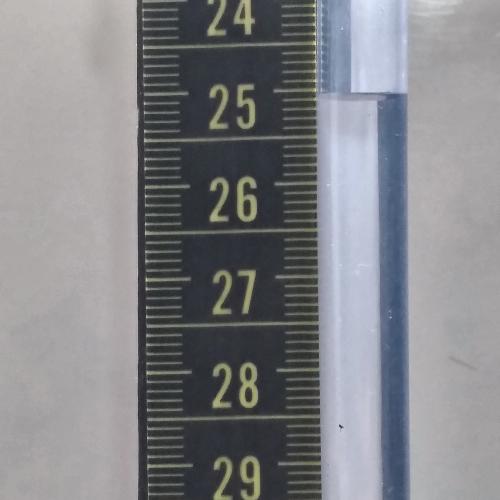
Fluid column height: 25.1 cm